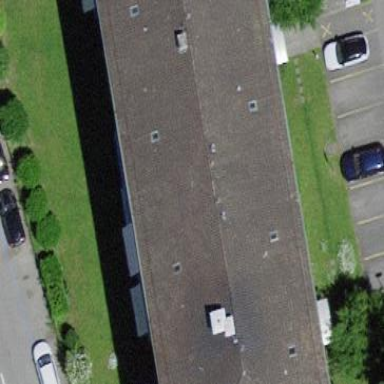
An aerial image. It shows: Building with hipped roof made of roof tiles.